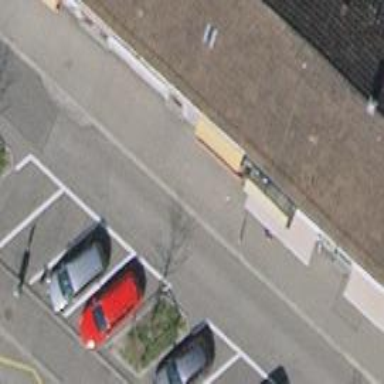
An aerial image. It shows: Post box is visible.